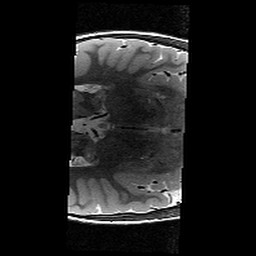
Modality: T2w
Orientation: axial
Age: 9
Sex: male
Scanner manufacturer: siemens
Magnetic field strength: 3 T
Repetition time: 9.23 s
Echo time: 0.067 s